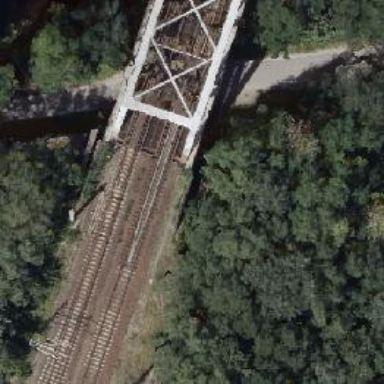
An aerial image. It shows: Bridge with electrified railway tracks featuring contact line.